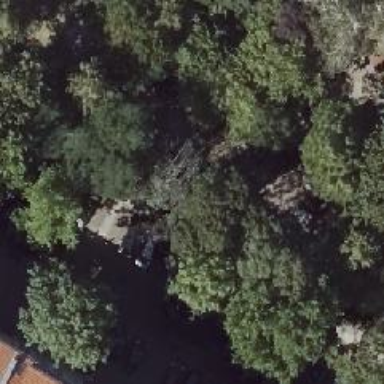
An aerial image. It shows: The tree has broadleaved deciduous leaves.